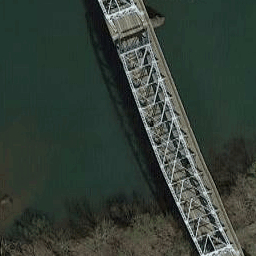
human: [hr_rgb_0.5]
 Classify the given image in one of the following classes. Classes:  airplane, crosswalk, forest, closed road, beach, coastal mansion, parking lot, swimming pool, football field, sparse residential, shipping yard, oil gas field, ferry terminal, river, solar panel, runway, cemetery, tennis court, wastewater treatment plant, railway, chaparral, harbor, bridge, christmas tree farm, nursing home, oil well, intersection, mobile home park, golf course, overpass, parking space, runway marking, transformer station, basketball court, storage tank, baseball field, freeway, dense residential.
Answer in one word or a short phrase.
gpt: bridge